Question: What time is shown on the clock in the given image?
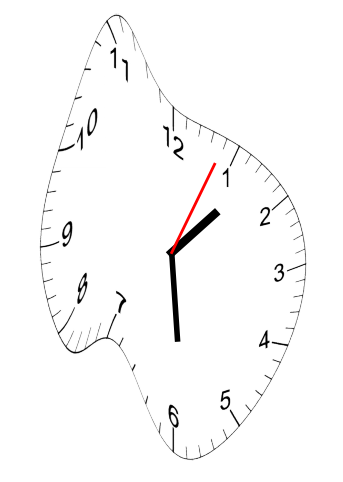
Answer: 01:29:04